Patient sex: M
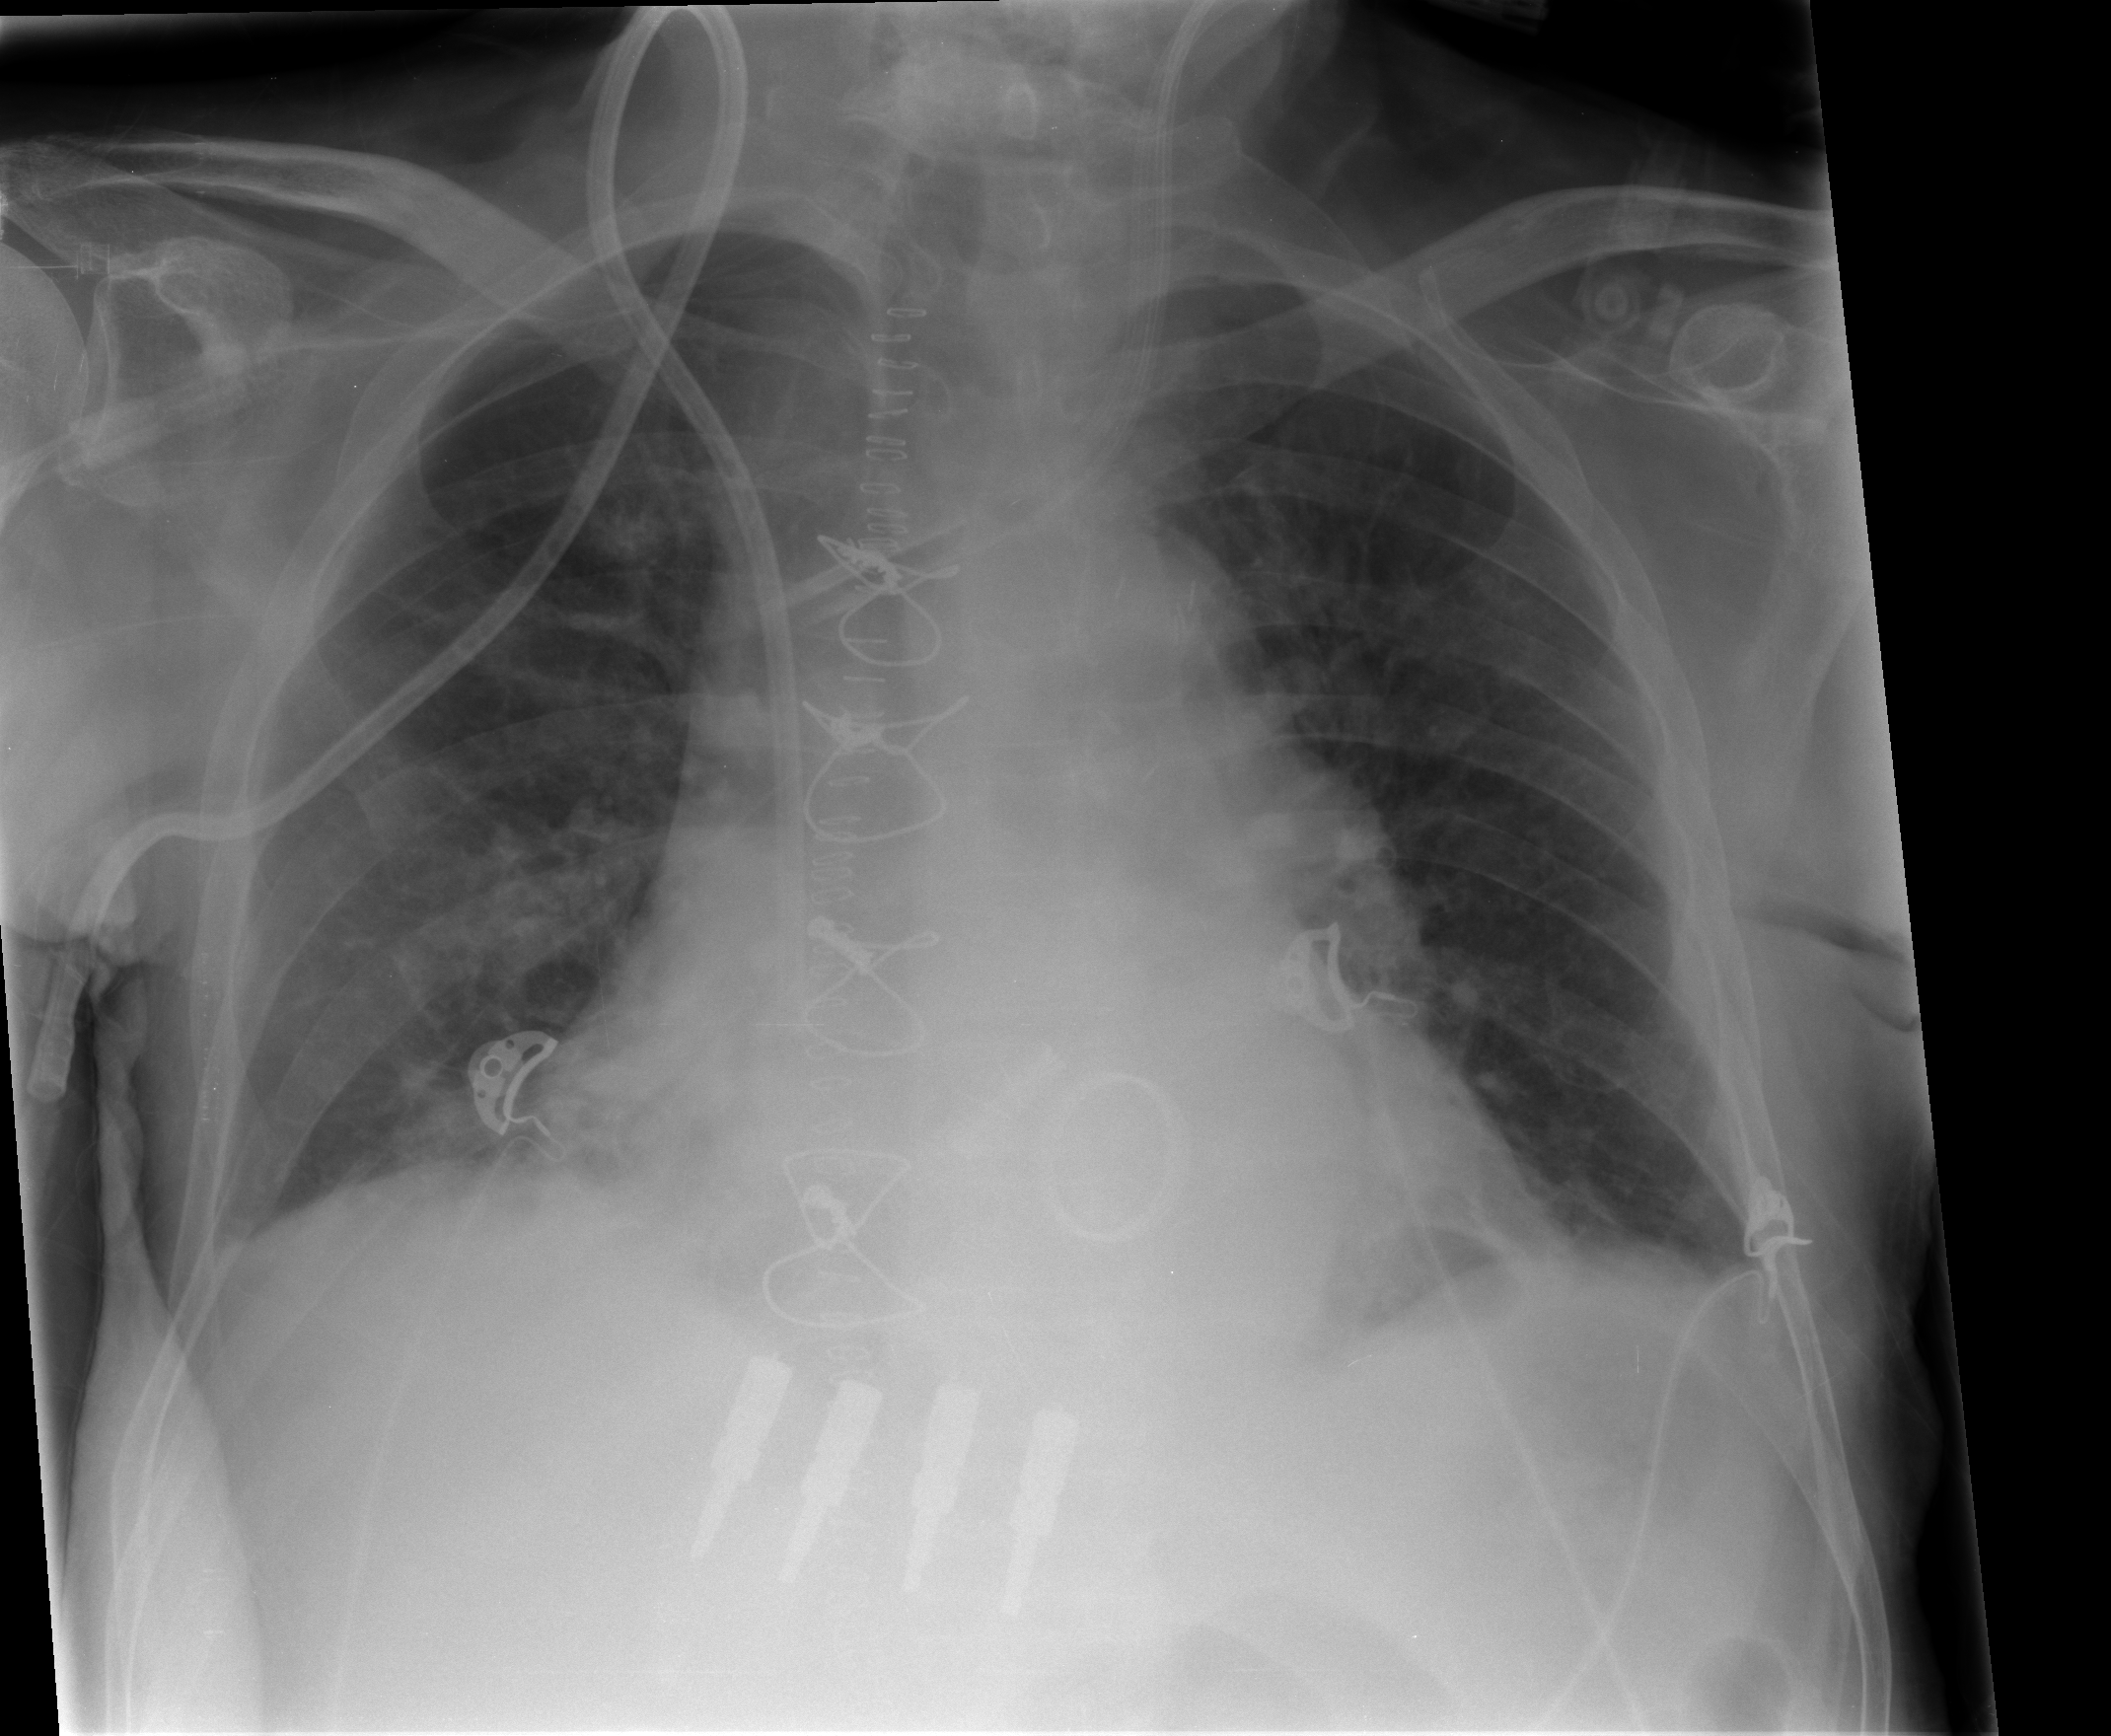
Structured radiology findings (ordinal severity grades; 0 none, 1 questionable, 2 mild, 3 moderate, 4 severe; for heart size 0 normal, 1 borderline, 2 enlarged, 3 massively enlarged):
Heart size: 2
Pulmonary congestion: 1
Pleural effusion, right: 0
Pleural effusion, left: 0
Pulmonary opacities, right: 0
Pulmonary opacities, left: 0
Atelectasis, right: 2
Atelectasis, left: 2